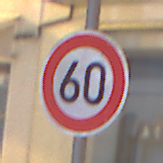
Verkehrszeichen: Geschwindigkeit60
Umgebung: Outdoor, Urban
Tageszeit: Night
Wetter: Overcast
Licht: Artificial
Jahreszeit: Winter
Kontrast: MediumContrast